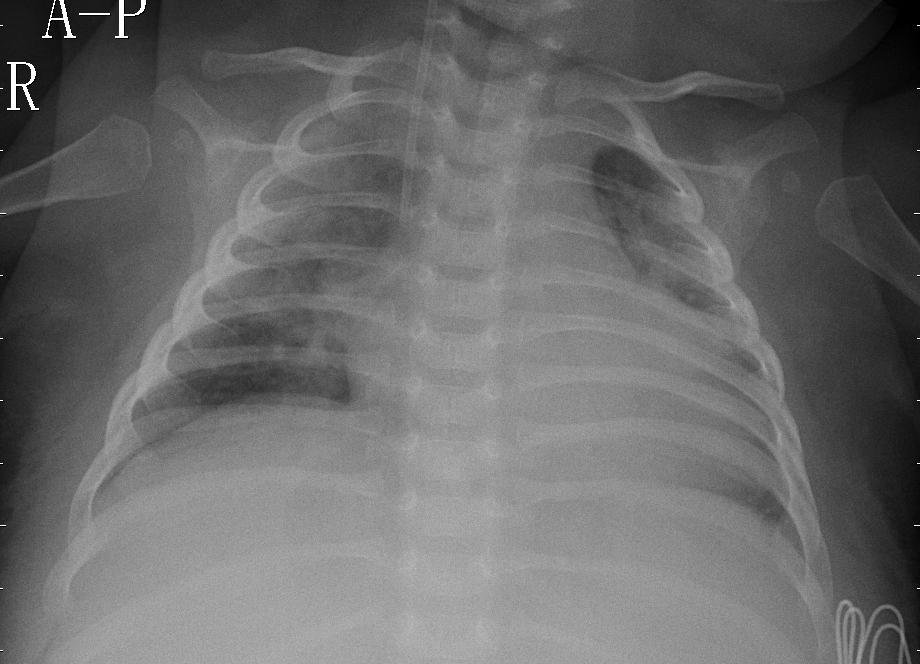
Diagnosis: PNEUMONIA